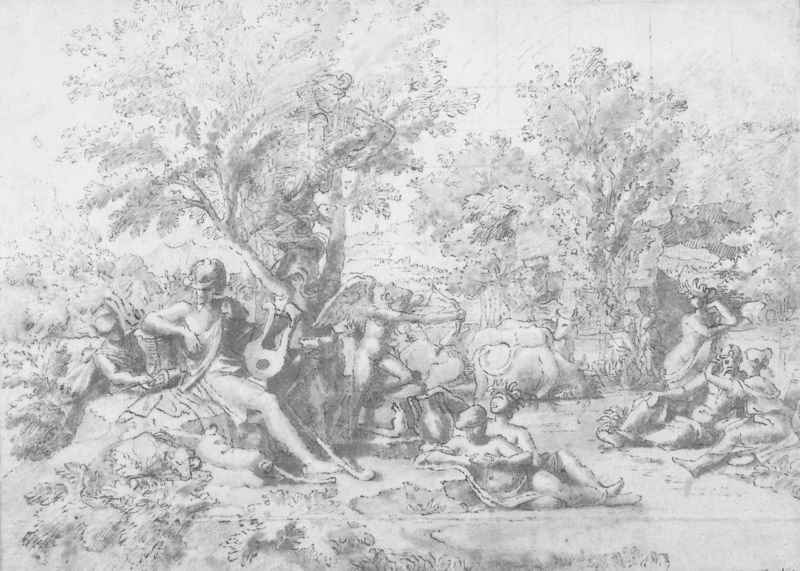
Titel: Apollon verliebt in Daphne
Künstler: Nicolas Poussin
Institution: Paris, Musée du Louvre
Schlagwörter: baum, blätter, feder, flügel, gemälde, himmel, laub, mann, nackt, wasser, badende, bäume, fluss, frauen, landschaft, menschen, ufer, frau, grau, männer, schwarz, skizze, weiss, zeichnung, tier, leute, malerei, feier, gelage, instrument, bach, hügel, kühe, natur, sträucher, paar, musik, pflanzen, wald, engel, krug, putto, relief, papier, bogen, studie, berge, rind, rast, unscharf, bad, tusche, rinder, antike, idyll, liegende, helm, entwurf, mythologie, orgie, reh, antik, götter, bacchus, faun, pan, nymphen, landscahft, bachlauf, laute, apoll, harfe, lyra, amor, stier, leier, pfeil, mythen, bacchanal, armor, federzeichnung, vorzeichnung, faune, laier, bacchanale, entspannen, appoll, entspannend, amror, harpe, bacchusfest